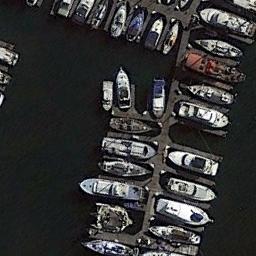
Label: harbor